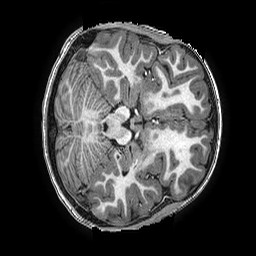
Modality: T1w
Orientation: axial
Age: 8
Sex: female
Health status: ill
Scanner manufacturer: ge
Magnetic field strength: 3 T
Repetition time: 0.0077 s
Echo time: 0.003436 s